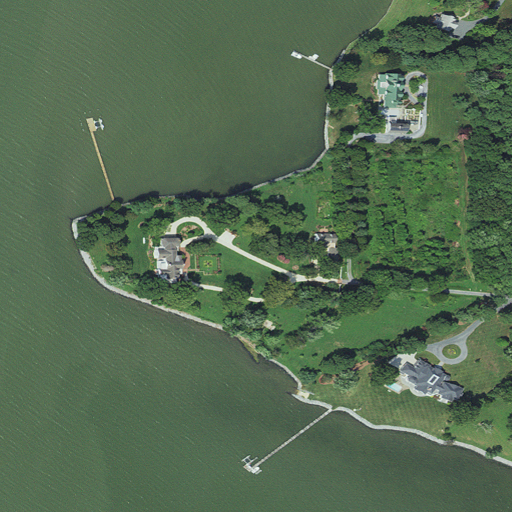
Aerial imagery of cape in Maryland named Hopkins Point containing open water, shrub, evergreen forest, mixed forest, herbaceous wetlands, open development, low intensity development, and medium intensity development